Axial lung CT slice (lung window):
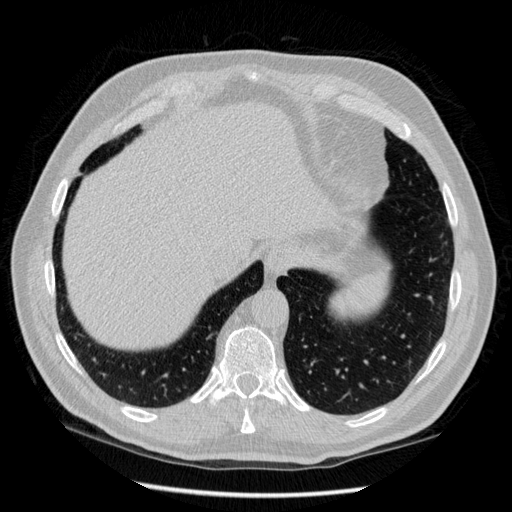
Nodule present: yes
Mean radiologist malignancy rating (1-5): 2.5